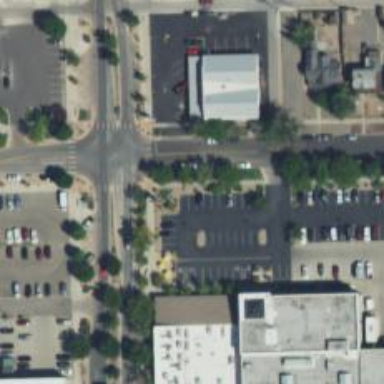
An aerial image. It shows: Parking space.